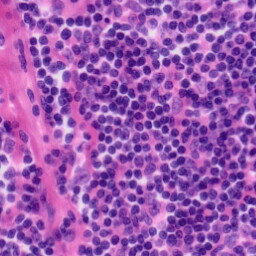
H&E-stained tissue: Tonsil